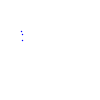
Particle: pion